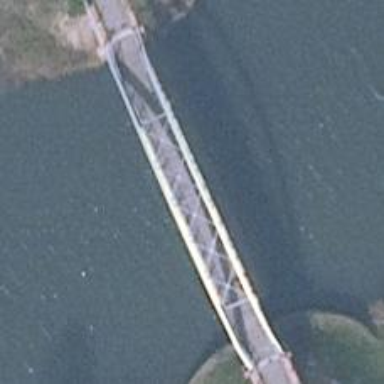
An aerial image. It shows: There is bridge in the image.